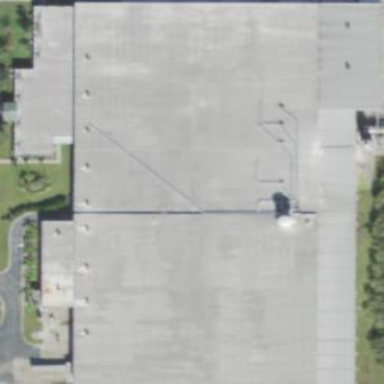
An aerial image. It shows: Warehouse.